Question: I'm having issues with this code.
Everytime when it runs, it returns me the 'System.NullReferenceException'.
'''
// Clear out the Array of code words
wordBuffer = null;
Int32 syntaxCount = 0;
// Create the regular expression object to match against the string
Regex defaultRegex = new Regex(@"\w+|[^A-Za-z0-9_
]",
RegexOptions.IgnoreCase | RegexOptions.Singleline);
Match wordMatch;
// Loop through the string and continue to record
// words and symbols and their corresponding positions and lengths
for (wordMatch = defaultRegex.Match(s); wordMatch.Success; wordMatch = wordMatch.NextMatch())
{
var word = new Object[3] { wordMatch.Value, wordMatch.Index, wordMatch.Length };
wordBuffer[syntaxCount] = word;
Debug.WriteLine("Found = " + word[0]);
syntaxCount++;
}
// return the number of symbols and words
return syntaxCount;
'''
The exception occurs on those lines:
'''
Debug.WriteLine("Found = " + word[0]);
syntaxCount++;
'''
Specifically when trying to get the 'word[0]' value, and on the second line with the 'syntaxCount', but none of those values are null, as you can see in the image below:

The variable "s" is just a line of a RichEditBox, word[0] has a value, so why is it returning the NullReferenceException? syntaxCount has a value too :/
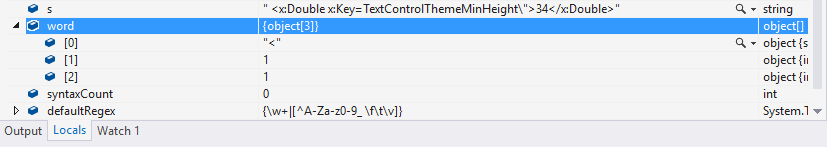
Answer: You are getting the exception on the line 'wordBuffer[syntaxCount] = word;'
You are using the wrong approach for storing the results. Arrays are not created automatically and they do not grow automatically. I.e., you need to define their size in advance with 'string[] arr = new string[size]'. Use a list instead, as you do not know the size in advance here. Lists grow automatically:
'''
// Initialize with
var wordBuffer = new List<string>();
// ...
// And then add a word to the list with
wordBuffer.Add(word);
'''
You query the number of entries with 'wordBuffer.Count' and you can access the items as in an array, once they have been added: 'wordBuffer[i]', where the index goes from '0' to 'wordBuffer.Count - 1'. This makes the variable 'syntaxCount' superfluous.
And of course, you can loop through a list with 'foreach'.